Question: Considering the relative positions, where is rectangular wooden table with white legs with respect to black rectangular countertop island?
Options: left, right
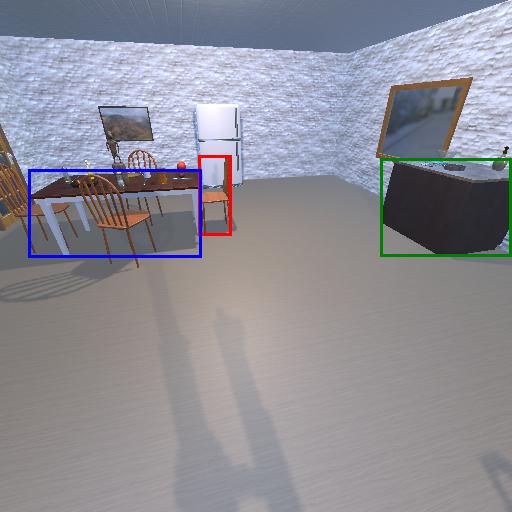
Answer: left